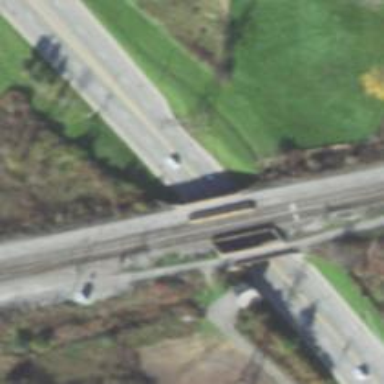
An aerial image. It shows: Abandoned railway bridge.